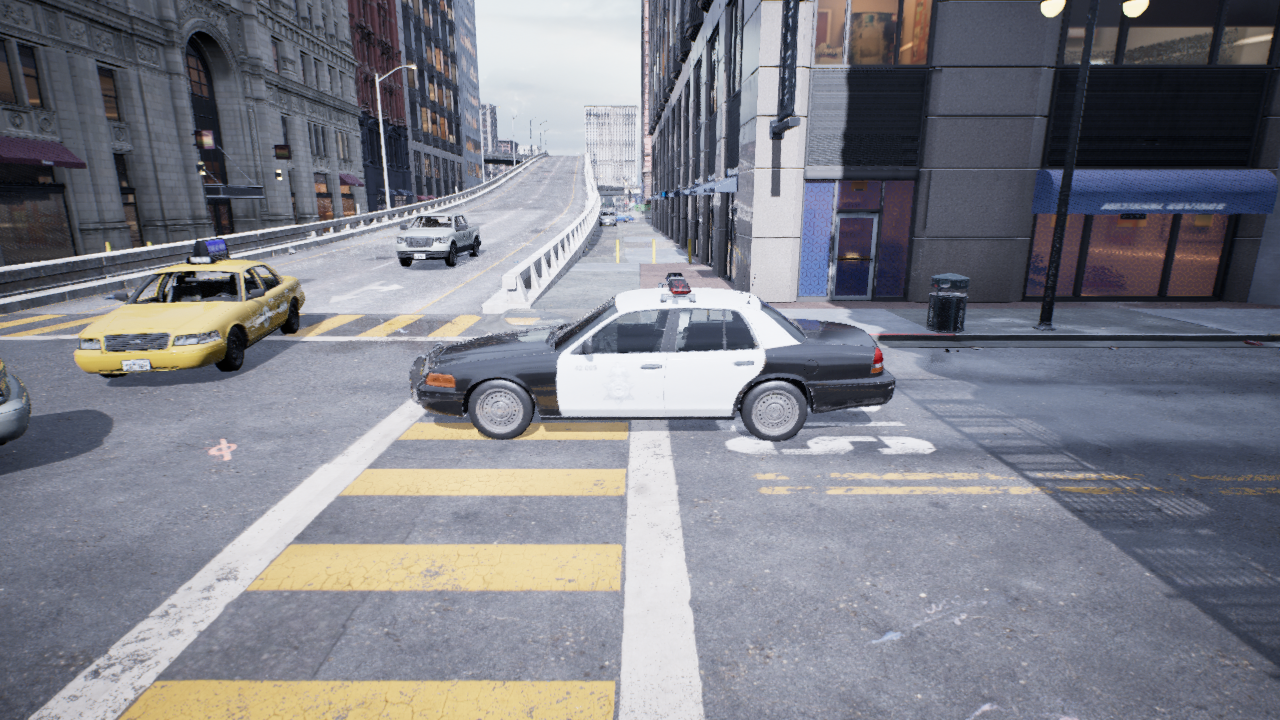
Venue: residential
Lighting: overcast
Vehicle rig: sedan